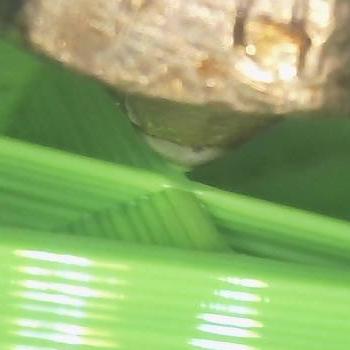
Flow rate: 89%